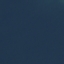
Land use / land cover: SeaLake